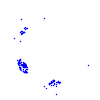
Particle: electron